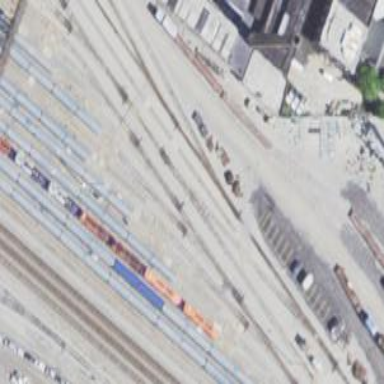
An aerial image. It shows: Railway yard used for servicing trains.